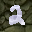
Label: 2